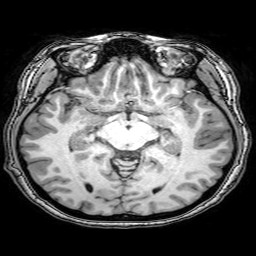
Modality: T1w
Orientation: coronal
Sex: female
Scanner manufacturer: philips
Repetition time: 0.00809 s
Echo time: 0.0037 s